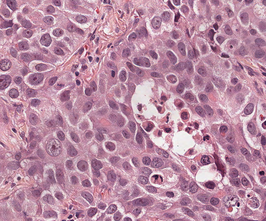
Tumor epithelial tissue: yes
Tumor-associated stroma tissue: yes
Normal tissue: no